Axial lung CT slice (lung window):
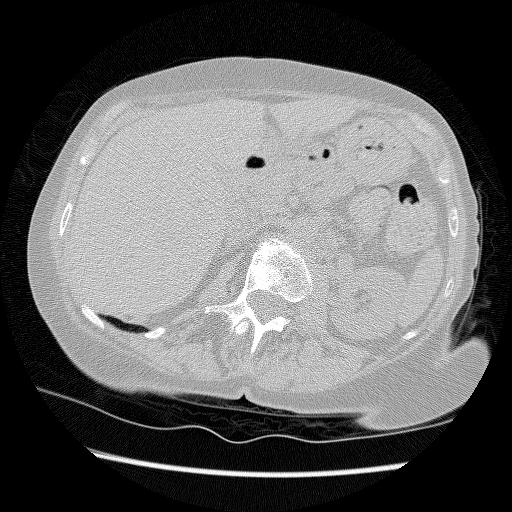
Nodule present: no